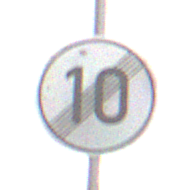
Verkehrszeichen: EndeGeschwindigkeit10
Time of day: MorningAfternoon
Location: Outdoor (Nature)
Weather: Overcast
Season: NotSpecified
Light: Natural